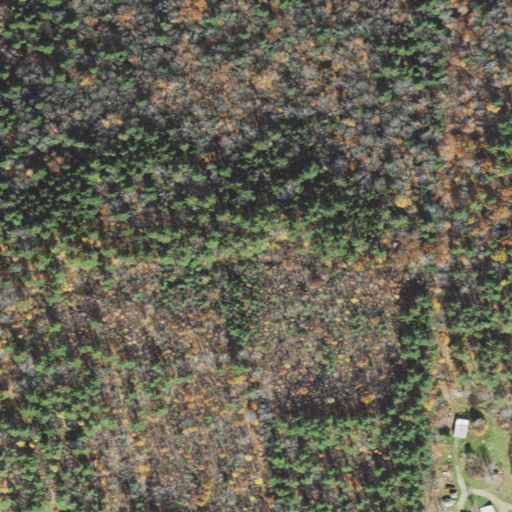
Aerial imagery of mountain in New Hampshire named Chandler Hill containing mixed forest, deciduous forest, evergreen forest, low intensity development, and open development